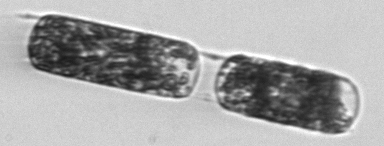
Label: Hemiaulus